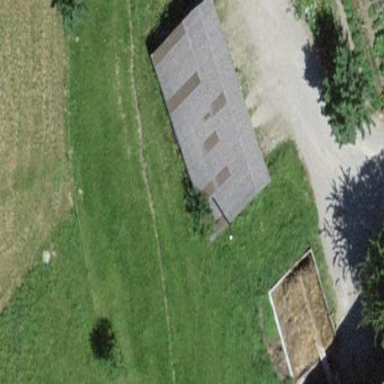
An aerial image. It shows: Shed.